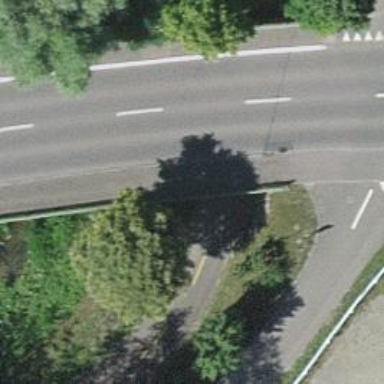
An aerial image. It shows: Asphalt cycleway with grade1 track type. It is designated for agricultural motorcars.